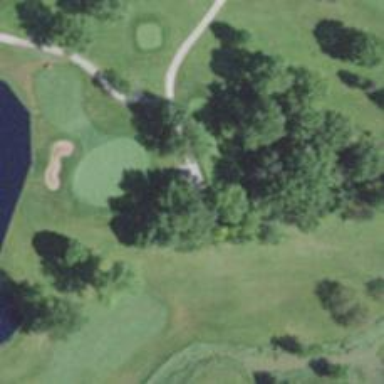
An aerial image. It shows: Path for golf carts.